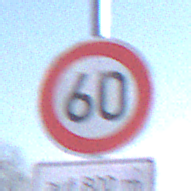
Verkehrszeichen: Geschwindigkeit60
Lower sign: LaengeEinerStrecke5
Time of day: MorningAfternoon
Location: Outdoor (Nature)
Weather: PartlyCloudy
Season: Winter
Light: Natural